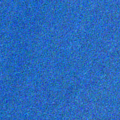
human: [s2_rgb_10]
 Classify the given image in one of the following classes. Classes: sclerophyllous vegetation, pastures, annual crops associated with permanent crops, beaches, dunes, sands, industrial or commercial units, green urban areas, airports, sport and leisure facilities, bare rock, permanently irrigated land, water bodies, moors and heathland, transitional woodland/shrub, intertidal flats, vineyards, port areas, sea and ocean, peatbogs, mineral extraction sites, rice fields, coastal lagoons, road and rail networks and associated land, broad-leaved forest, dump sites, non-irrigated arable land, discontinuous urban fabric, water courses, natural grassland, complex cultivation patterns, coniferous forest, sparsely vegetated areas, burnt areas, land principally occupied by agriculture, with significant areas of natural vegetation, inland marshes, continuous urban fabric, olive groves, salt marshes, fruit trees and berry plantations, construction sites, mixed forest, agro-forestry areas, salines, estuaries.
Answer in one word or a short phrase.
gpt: sea and ocean